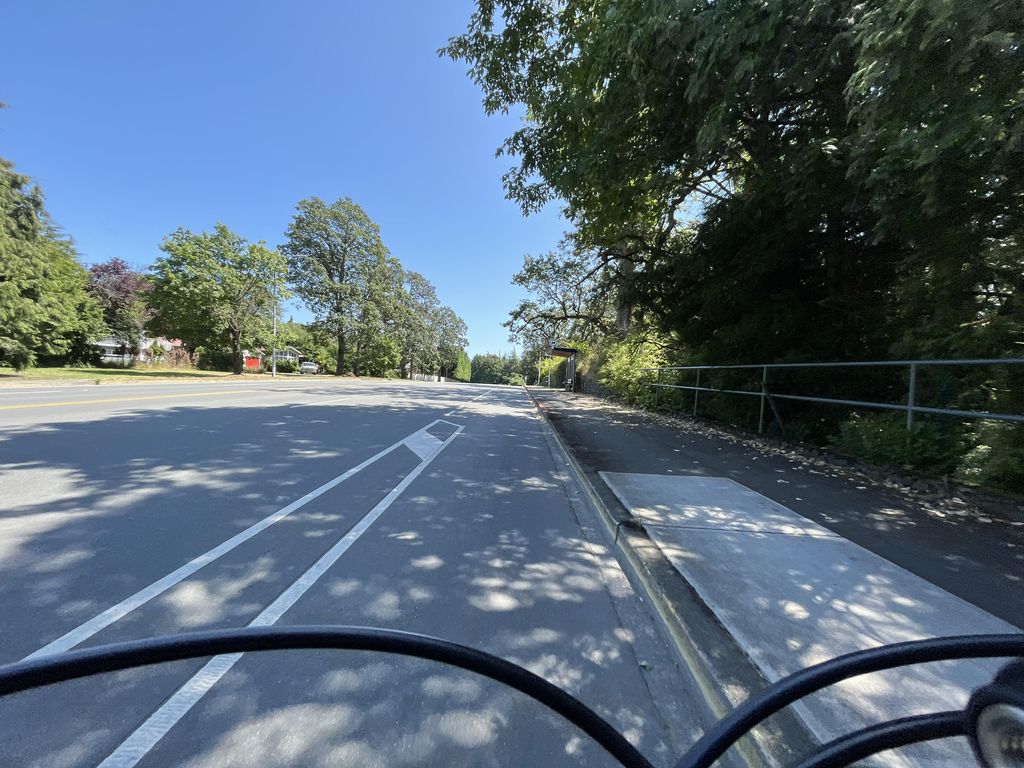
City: victoria